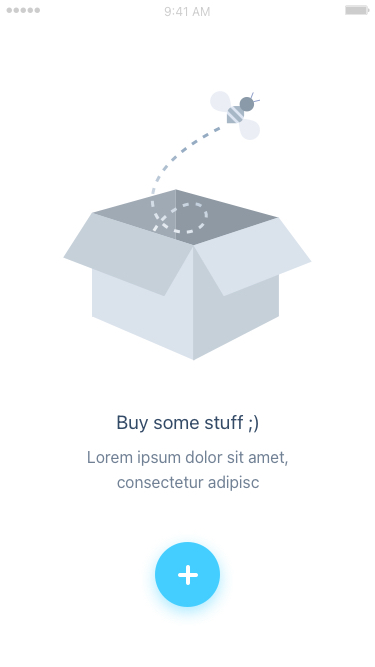
Text in this UI design:
Lorem ipsum dolor sit amet, consectetur adipisc
Buy some stuff ;)